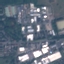
Land use / land cover: Industrial